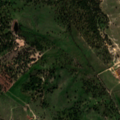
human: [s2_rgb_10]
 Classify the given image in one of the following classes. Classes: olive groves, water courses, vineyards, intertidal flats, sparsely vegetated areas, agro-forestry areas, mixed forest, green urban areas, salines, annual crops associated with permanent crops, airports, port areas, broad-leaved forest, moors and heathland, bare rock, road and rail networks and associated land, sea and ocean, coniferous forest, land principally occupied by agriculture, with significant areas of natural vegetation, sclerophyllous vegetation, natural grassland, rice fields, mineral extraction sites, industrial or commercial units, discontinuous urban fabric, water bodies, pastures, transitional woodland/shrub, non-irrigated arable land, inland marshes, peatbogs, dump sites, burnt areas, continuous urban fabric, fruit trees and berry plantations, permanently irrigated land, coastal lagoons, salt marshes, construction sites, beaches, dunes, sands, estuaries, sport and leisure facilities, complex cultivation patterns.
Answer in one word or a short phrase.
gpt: non-irrigated arable land, rice fields, olive groves, agro-forestry areas